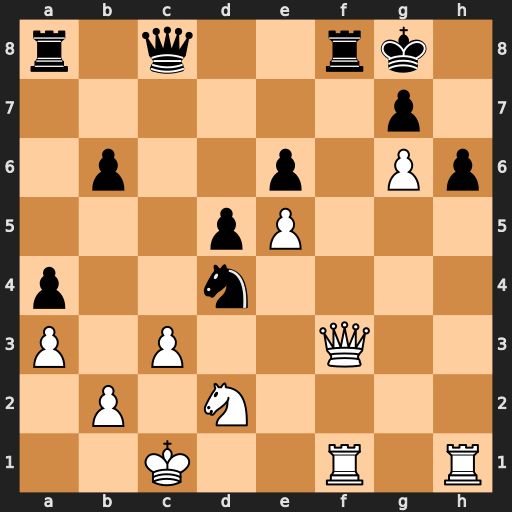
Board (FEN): r1q2rk1/6p1/1p2p1Pp/3pP3/p2n4/P1P2Q2/1P1N4/2K2R1R
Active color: w
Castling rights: -
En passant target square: -
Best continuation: Qxf8+ Qxf8 Rxf8+ Rxf8 cxd4